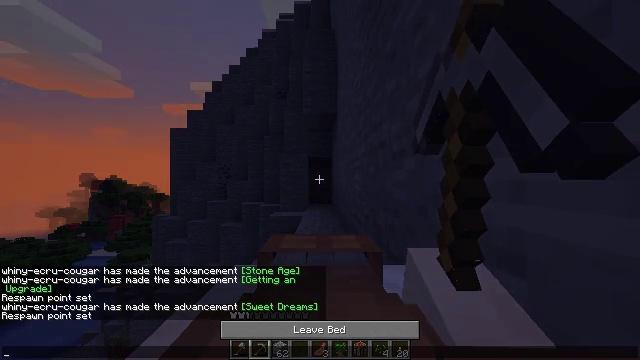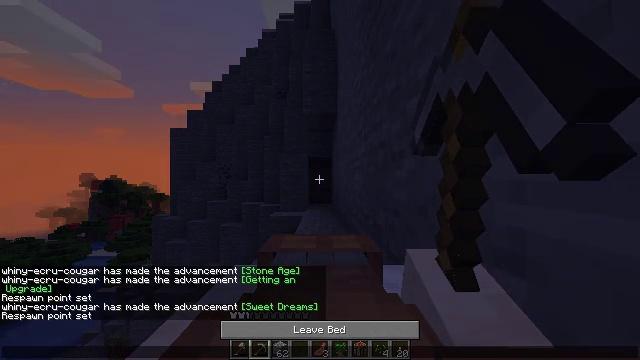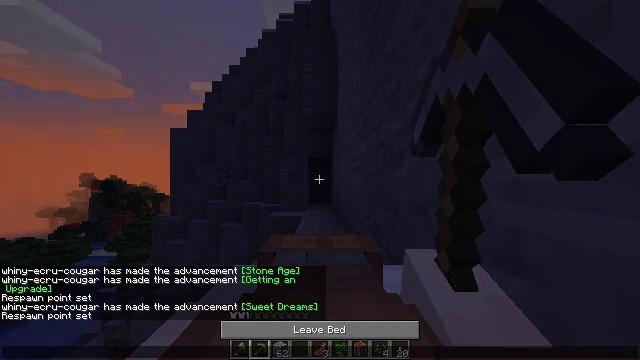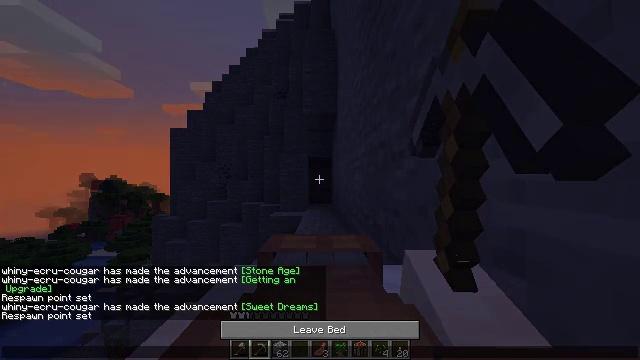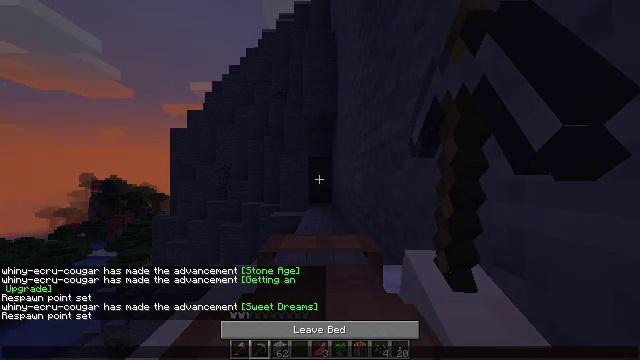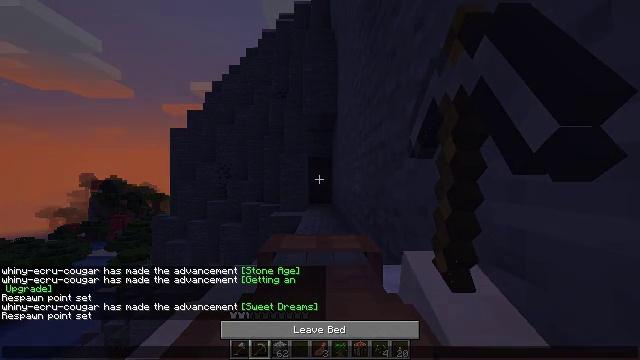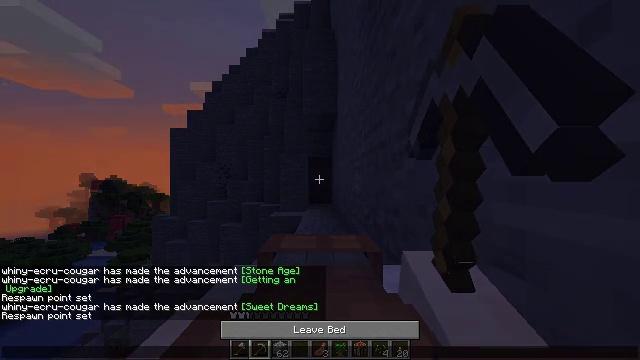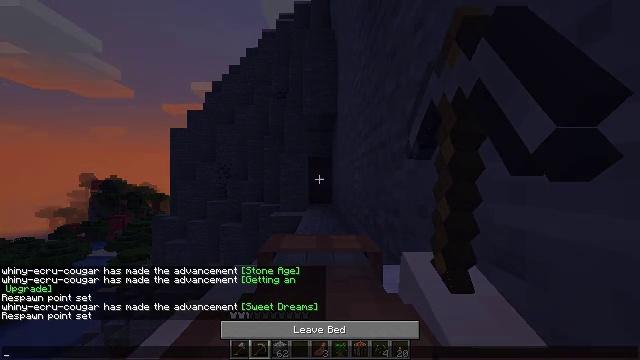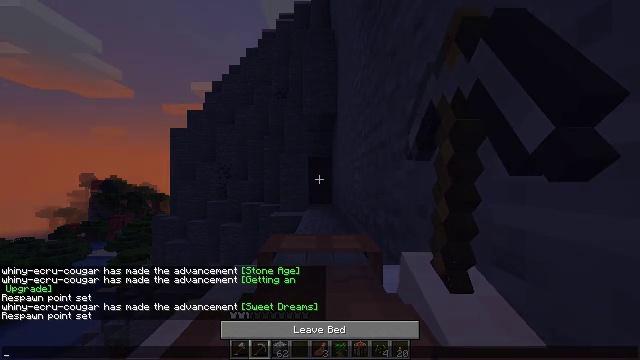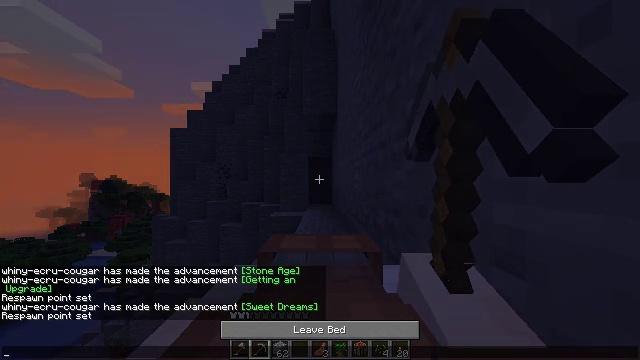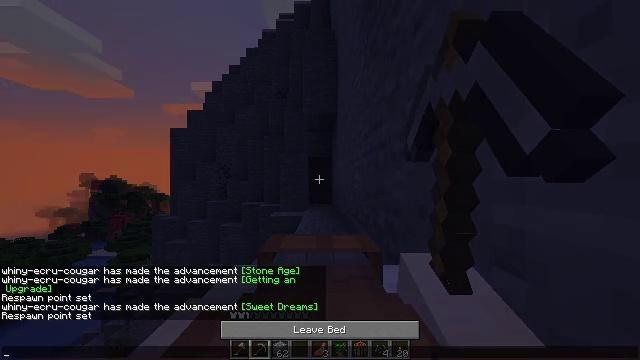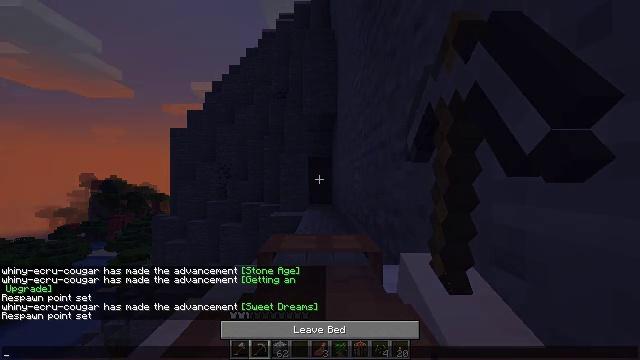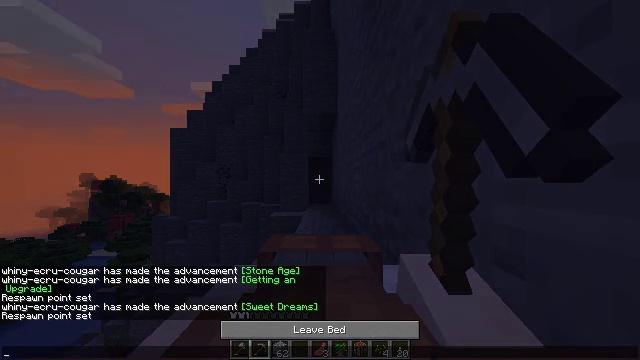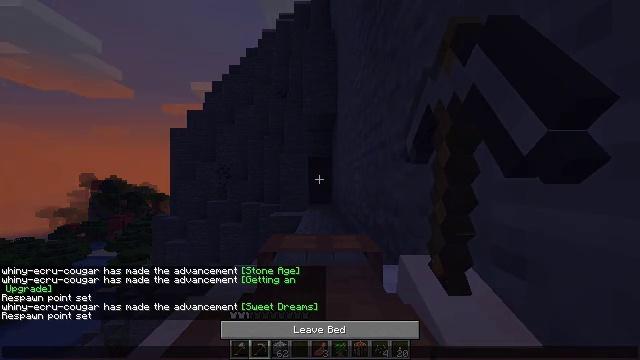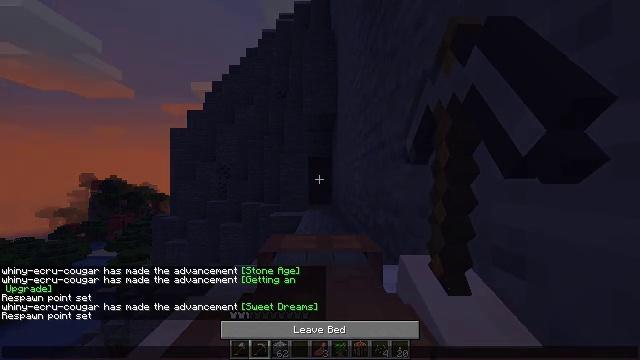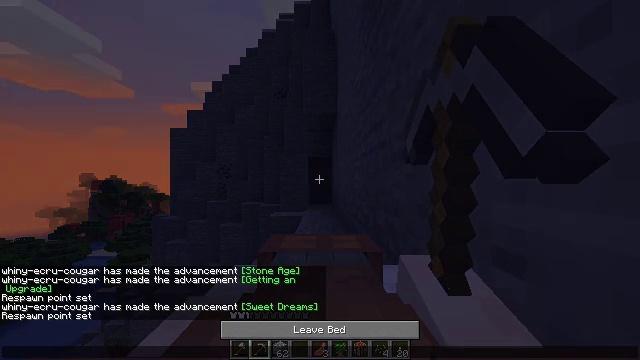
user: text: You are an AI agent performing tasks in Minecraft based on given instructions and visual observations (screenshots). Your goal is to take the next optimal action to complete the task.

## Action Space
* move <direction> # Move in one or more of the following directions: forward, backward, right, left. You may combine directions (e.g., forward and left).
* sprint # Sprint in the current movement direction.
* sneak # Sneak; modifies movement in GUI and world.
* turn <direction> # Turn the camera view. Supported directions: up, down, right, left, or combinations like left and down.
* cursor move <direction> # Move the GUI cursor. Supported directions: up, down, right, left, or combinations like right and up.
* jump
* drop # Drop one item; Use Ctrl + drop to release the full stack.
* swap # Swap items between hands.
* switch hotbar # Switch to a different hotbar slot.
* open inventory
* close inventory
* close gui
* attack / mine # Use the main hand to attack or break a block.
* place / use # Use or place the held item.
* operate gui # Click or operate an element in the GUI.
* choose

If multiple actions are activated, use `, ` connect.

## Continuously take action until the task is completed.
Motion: motion action
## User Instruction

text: Pick up the white bed by breaking it.
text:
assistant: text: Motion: no_op
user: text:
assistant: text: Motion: no_op
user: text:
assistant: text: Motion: no_op
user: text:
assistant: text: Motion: no_op
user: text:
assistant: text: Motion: no_op
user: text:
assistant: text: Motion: no_op
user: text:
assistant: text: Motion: no_op
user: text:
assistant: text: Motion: no_op
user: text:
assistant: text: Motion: no_op
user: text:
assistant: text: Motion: no_op
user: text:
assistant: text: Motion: no_op
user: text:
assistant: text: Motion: no_op
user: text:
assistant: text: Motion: no_op
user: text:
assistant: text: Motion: no_op
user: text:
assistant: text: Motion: no_op
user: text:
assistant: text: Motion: no_op
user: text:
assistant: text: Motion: no_op
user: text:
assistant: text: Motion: no_op
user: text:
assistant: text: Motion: no_op
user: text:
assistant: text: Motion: no_op
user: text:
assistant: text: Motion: no_op
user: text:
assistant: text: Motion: no_op
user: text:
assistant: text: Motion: no_op
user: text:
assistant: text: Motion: no_op
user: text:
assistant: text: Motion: no_op
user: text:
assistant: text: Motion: no_op
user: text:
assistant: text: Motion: no_op
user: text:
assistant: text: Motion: no_op
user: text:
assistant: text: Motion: no_op
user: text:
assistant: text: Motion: no_op